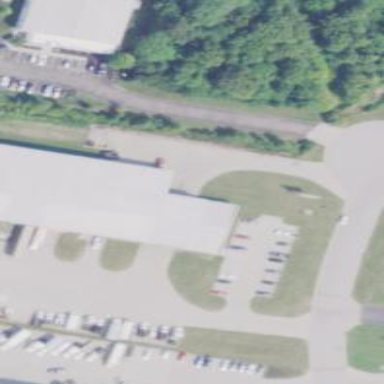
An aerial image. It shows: Building that houses car repair shop.